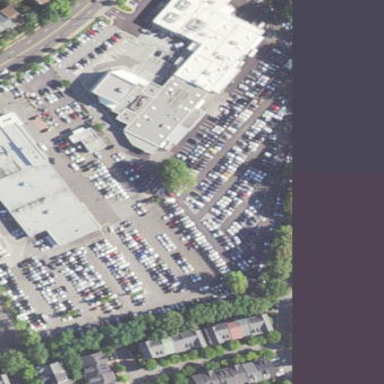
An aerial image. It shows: Building that houses car shop.